Question: >
<URL>
I wanted to change the angle of an UIImageView in my iPhone and app i used the following code:
'''
previewImg.transform = CGAffineTransformMakeRotation(atan2(y2-y1,x2-x1));
'''
and I got it working and the image is below.

In the image, the edges of the image is not smooth. Is there any way to smoothen the edges?
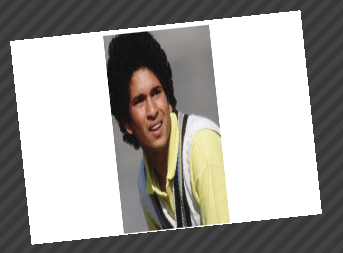
Answer: This has been asked before, check this post here, <URL>
With that said, the optimal solution would be to create a 1px transparent border around your image.
: Here's a helper method to add a transparent border to a 'UIImage', referenced from here: <URL>
'''
- (UIImage *)transparentBorderImage:(NSUInteger)borderSize {
// If the image does not have an alpha layer, add one
UIImage *image = [self imageWithAlpha];
CGRect newRect = CGRectMake(0, 0, image.size.width + borderSize * 2, image.size.height + borderSize * 2);
// Build a context that's the same dimensions as the new size
CGContextRef bitmap = CGBitmapContextCreate(NULL,
newRect.size.width,
newRect.size.height,
CGImageGetBitsPerComponent(self.CGImage),
0,
CGImageGetColorSpace(self.CGImage),
CGImageGetBitmapInfo(self.CGImage));
// Draw the image in the center of the context, leaving a gap around the edges
CGRect imageLocation = CGRectMake(borderSize, borderSize, image.size.width, image.size.height);
CGContextDrawImage(bitmap, imageLocation, self.CGImage);
CGImageRef borderImageRef = CGBitmapContextCreateImage(bitmap);
// Create a mask to make the border transparent, and combine it with the image
CGImageRef maskImageRef = [self newBorderMask:borderSize size:newRect.size];
CGImageRef transparentBorderImageRef = CGImageCreateWithMask(borderImageRef, maskImageRef);
UIImage *transparentBorderImage = [UIImage imageWithCGImage:transparentBorderImageRef];
// Clean up
CGContextRelease(bitmap);
CGImageRelease(borderImageRef);
CGImageRelease(maskImageRef);
CGImageRelease(transparentBorderImageRef);
return transparentBorderImage;
}
'''